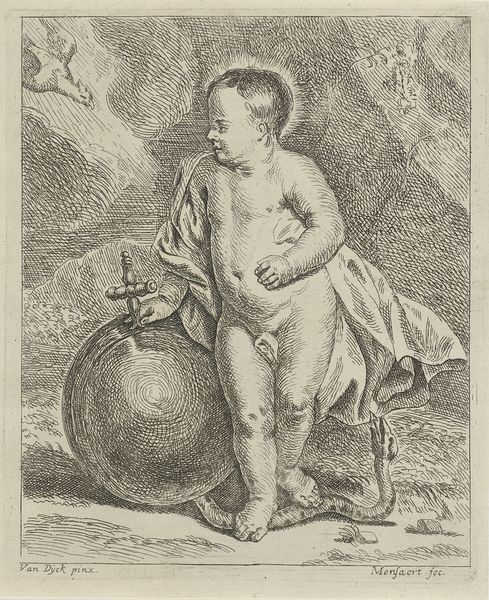
Titel: Christuskind met wereldbol en slang
Künstler: Guillaume Pierre Mensaert
Standort: Amsterdam
Institution: Rijksmuseum
Schlagwörter: akt, mann, nackt, umhang, vogel, grau, schwarz, weiss, zeichnung, tuch, taube, boden, gewand, haare, kind, beine, linien, bauch, junge, knabe, kreuz, druck, radierung, stich, schwert, schlange, kugel, fass, christus, jesus, weltkugel, treten, heiliger geist, van dick